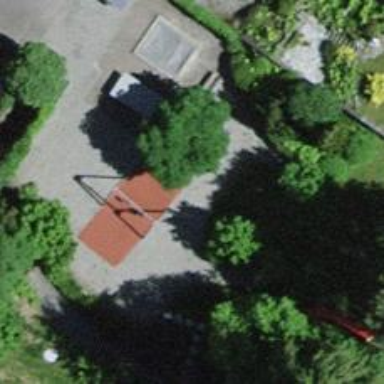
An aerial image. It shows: Playground area for leisure activities on the land.